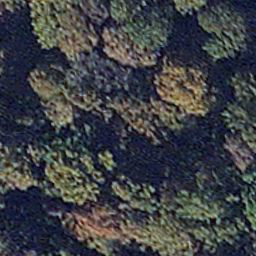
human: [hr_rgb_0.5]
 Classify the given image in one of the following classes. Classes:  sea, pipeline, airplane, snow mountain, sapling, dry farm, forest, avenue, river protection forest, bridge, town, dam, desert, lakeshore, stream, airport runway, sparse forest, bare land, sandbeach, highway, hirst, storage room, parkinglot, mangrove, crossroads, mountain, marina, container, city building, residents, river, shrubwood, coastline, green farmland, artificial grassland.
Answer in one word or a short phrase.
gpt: mangrove